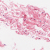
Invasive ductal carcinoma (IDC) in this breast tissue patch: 0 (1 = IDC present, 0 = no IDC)